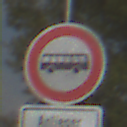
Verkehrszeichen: VerbotKraftomnibusse
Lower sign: PersonengruppenFrei2
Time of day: MorningAfternoon
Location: Outdoor (Suburban)
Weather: PartlyCloudy
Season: NotSpecified
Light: Natural